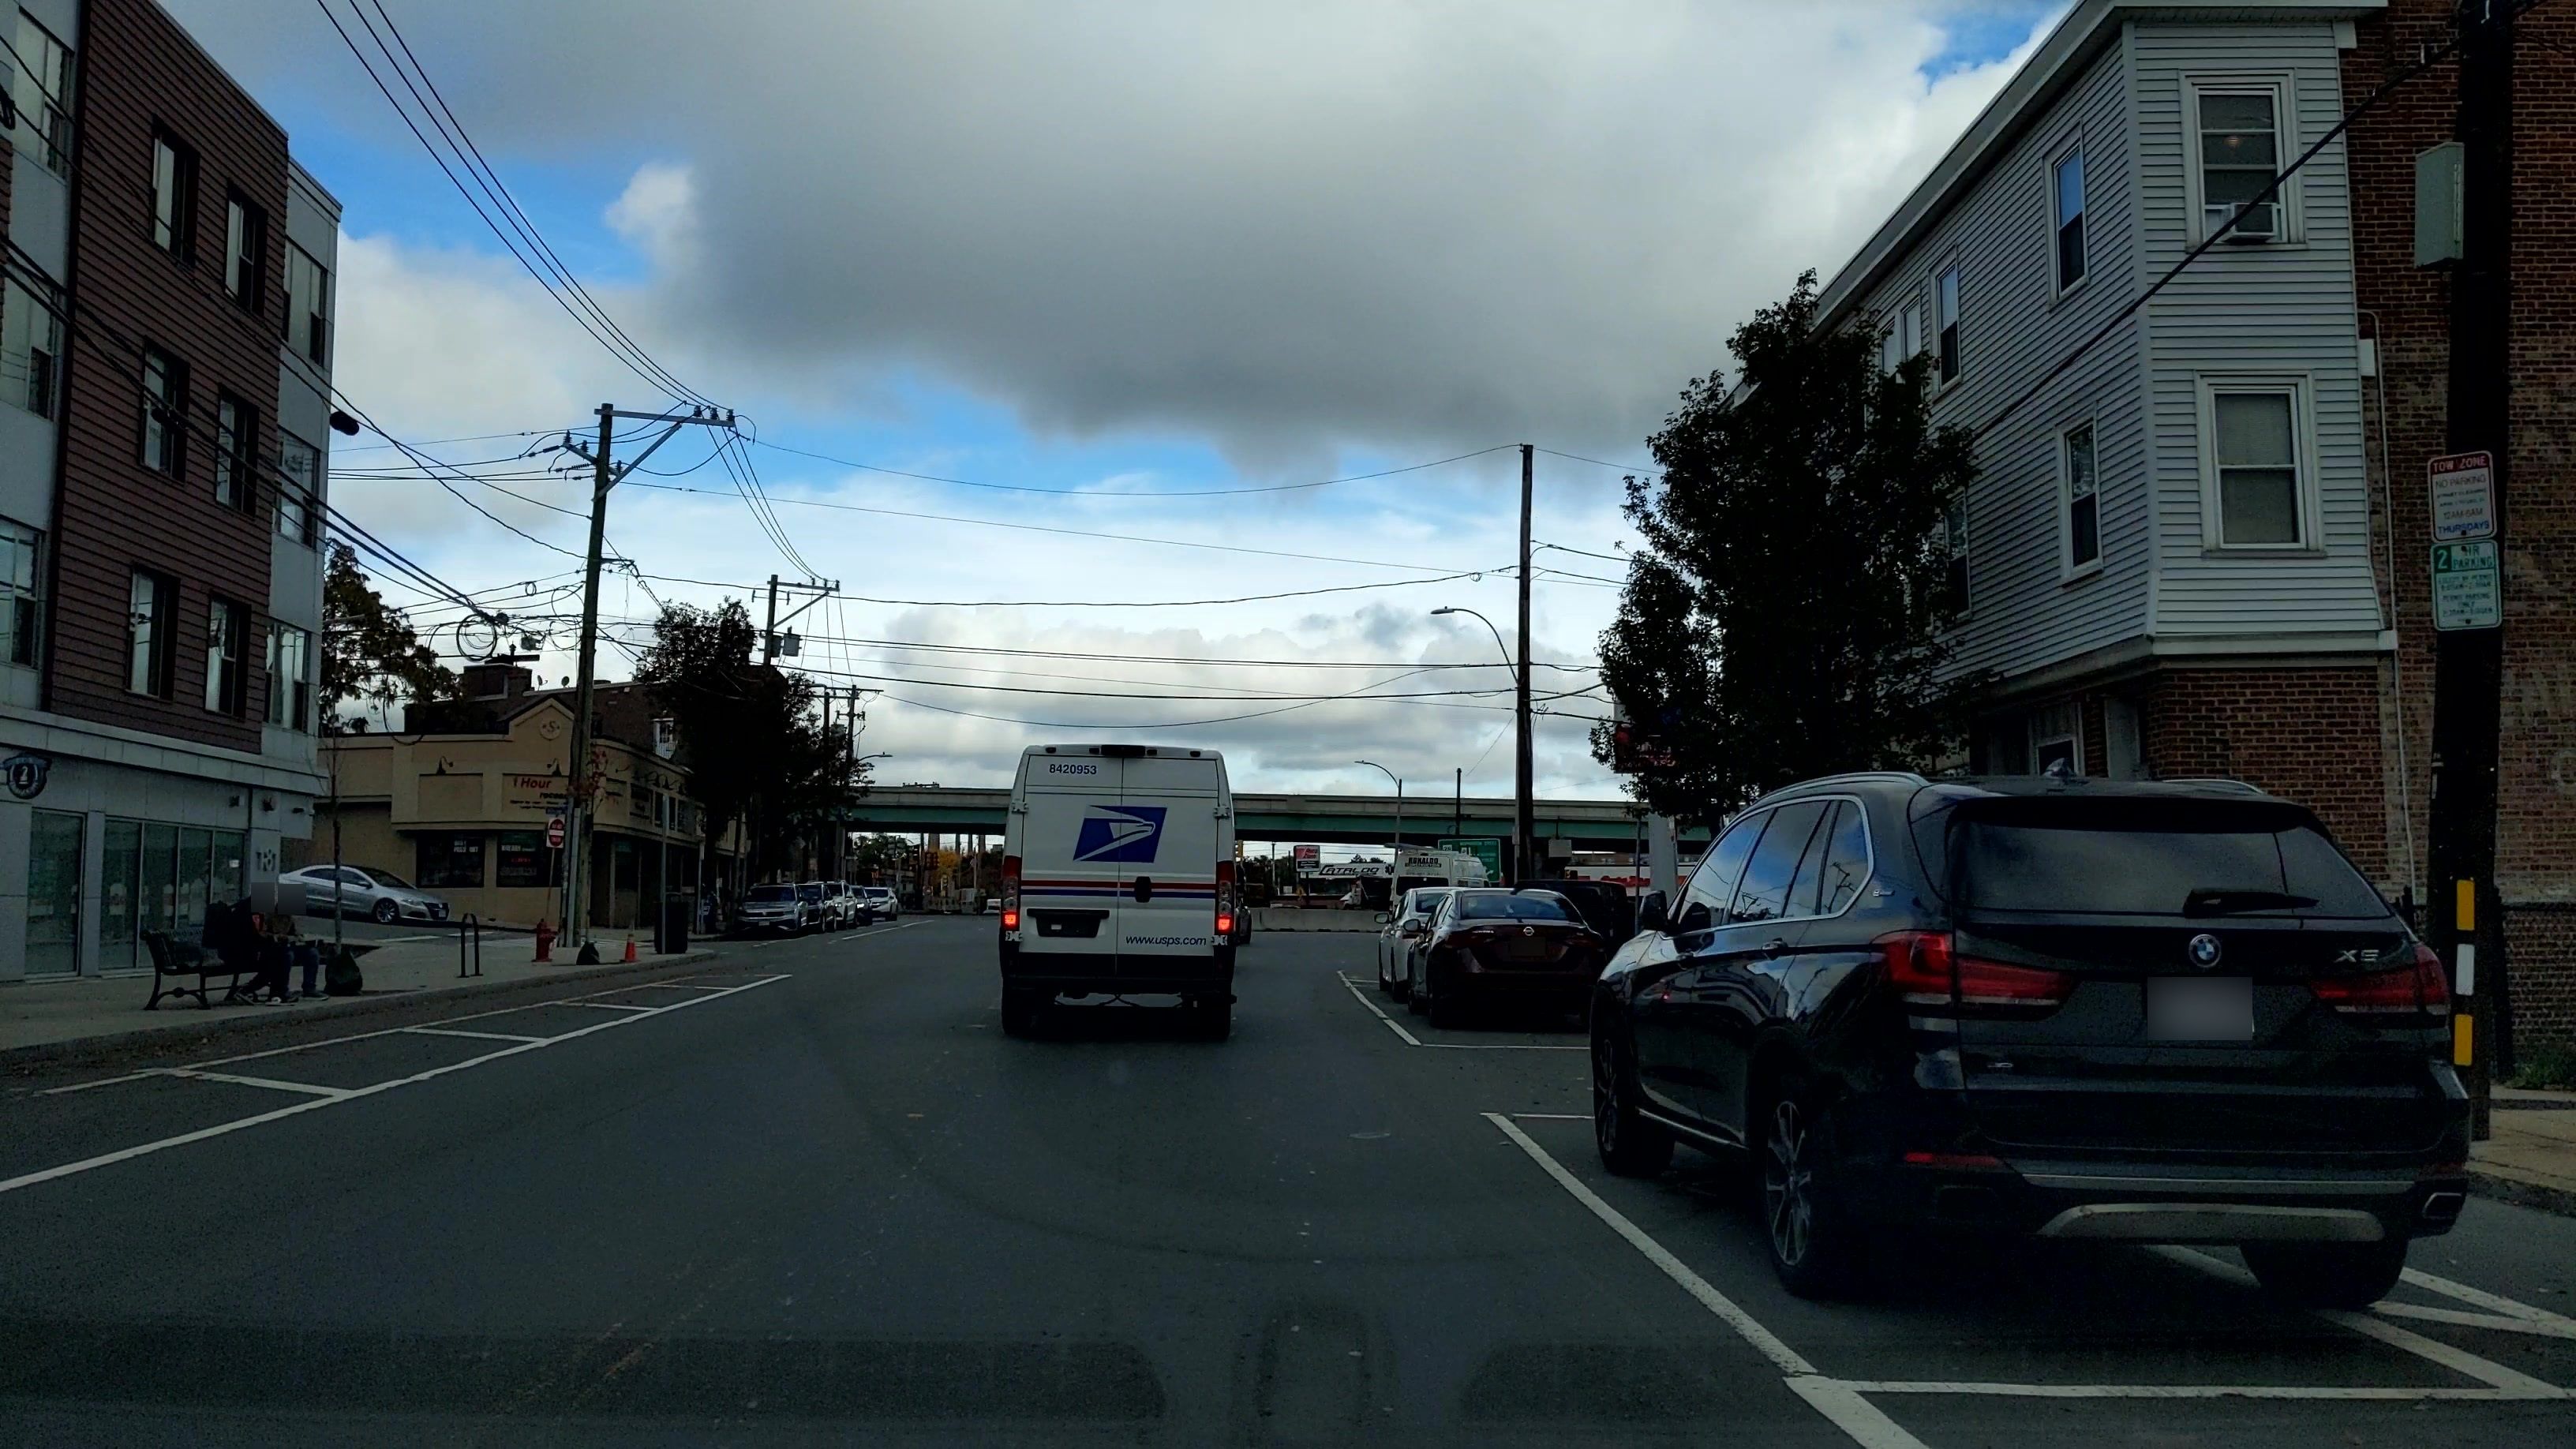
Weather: cloudy
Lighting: day
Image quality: good
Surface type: driving surface
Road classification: cycleway
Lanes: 2
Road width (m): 18.3
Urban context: urban centre
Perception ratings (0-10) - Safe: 1.61, Lively: 3.46, Beautiful: 5.67, Boring: 3.36, Depressing: 1.92, Wealthy: 2.54